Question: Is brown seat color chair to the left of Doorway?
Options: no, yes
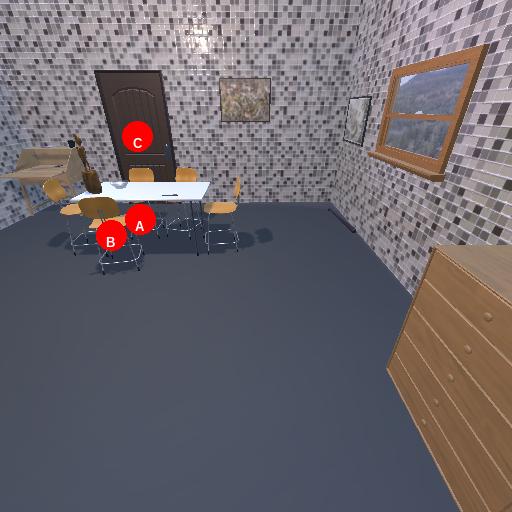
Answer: no